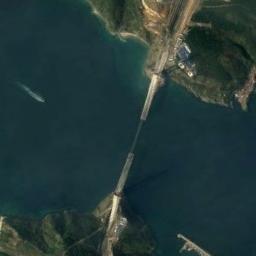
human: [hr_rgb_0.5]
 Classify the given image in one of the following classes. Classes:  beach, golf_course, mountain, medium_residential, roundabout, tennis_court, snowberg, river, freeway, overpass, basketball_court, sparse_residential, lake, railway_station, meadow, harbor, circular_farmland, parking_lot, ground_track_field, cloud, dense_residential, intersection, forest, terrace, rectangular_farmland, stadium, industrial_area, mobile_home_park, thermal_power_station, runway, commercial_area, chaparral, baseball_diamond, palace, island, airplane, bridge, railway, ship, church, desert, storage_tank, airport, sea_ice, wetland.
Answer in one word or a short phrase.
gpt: bridge